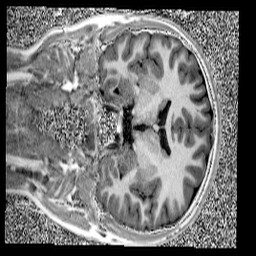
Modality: UNIT1
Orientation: coronal
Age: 12
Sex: male
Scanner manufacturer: siemens
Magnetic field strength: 3 T
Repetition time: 4 s
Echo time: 0.00303 s